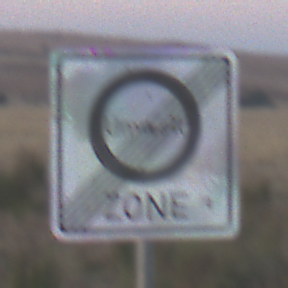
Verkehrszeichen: EndeUmweltzone
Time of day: SunriseSunset
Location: Outdoor (Nature)
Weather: Clear
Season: Winter
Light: Natural